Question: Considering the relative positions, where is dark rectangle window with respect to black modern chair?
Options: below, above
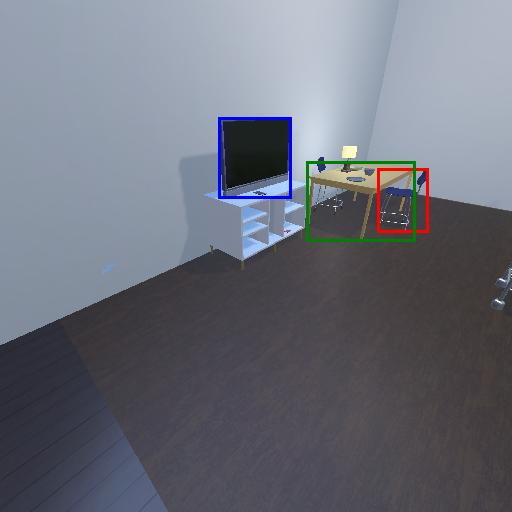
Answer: below